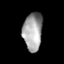
Tissue: lung
Cell type: Epithelial cells
Senescence score: 0.2178
Nuclear area (px): 718
Mean DAPI intensity: 162.26